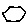
Label: hexagon